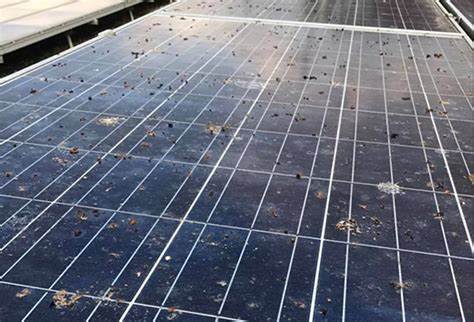
Label: Bird-drop